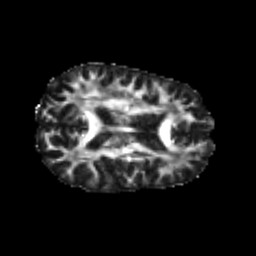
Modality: FA
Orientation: axial
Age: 24
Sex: female
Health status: healthy
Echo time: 0.074 s